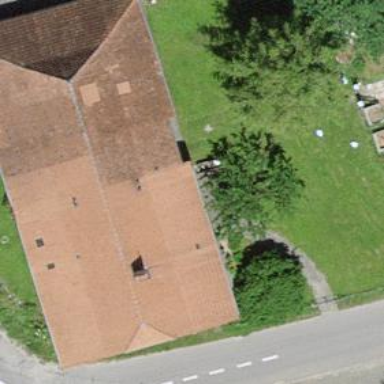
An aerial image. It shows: Farm building.